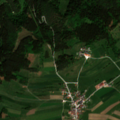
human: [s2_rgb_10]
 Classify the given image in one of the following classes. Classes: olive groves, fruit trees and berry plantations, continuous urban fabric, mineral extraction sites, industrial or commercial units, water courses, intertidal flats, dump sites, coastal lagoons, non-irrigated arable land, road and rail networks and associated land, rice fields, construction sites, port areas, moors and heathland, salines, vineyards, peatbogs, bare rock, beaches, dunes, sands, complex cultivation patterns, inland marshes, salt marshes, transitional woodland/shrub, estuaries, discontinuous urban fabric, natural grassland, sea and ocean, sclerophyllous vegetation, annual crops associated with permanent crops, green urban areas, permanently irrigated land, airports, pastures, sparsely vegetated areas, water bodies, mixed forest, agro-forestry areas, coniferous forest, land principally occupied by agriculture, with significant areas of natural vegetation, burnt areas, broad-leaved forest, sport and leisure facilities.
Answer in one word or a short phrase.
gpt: non-irrigated arable land, complex cultivation patterns, coniferous forest